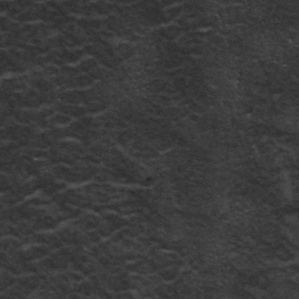
Label: frost